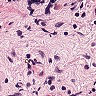
Metastatic tissue present: no